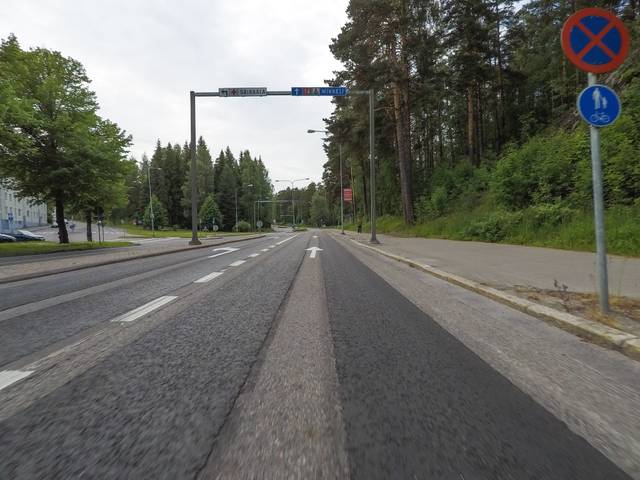
Region: Finland
Coordinates: 61.87, 28.862